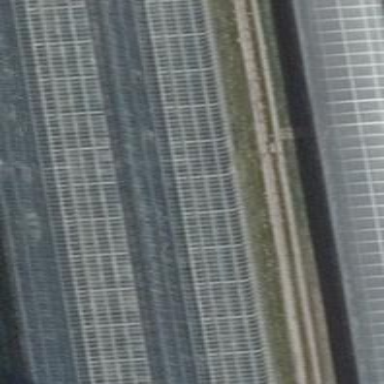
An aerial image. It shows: Greenhouse.